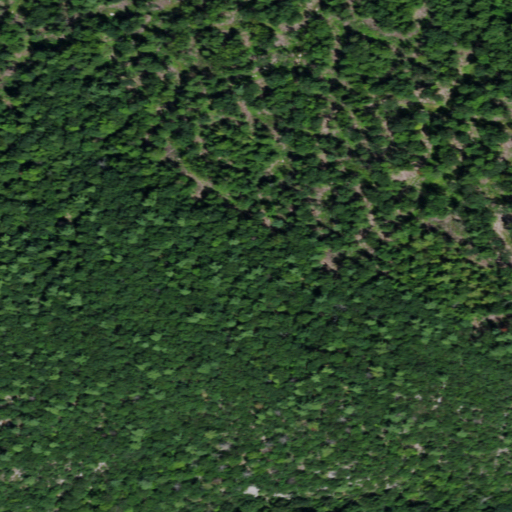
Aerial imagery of mountain in New York named Huckleberry Mountain containing deciduous forest, evergreen forest, and mixed forest